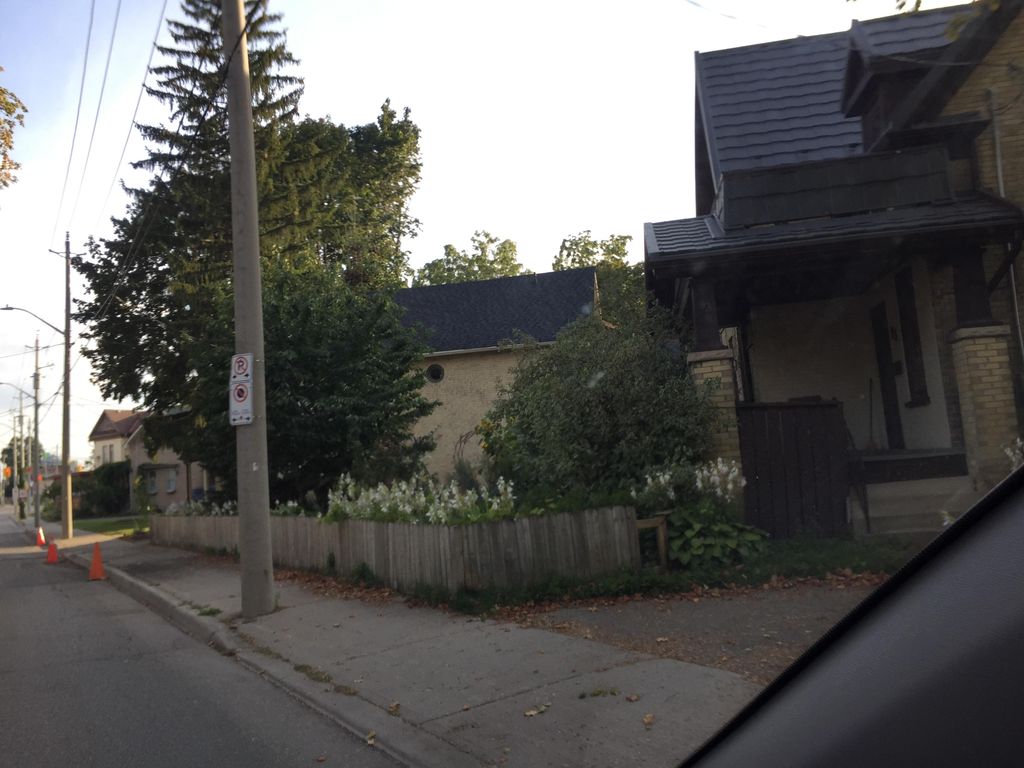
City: kitchener-waterloo